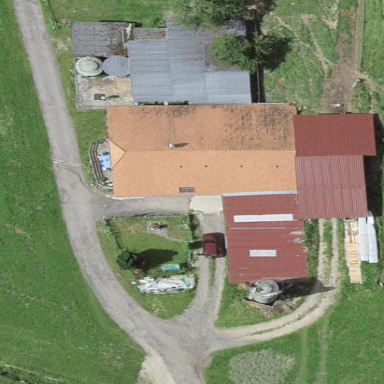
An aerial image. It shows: Farmyard area.